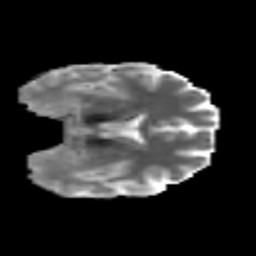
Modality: MD
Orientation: coronal
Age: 44
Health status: ill
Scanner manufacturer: philips
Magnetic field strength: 3 T
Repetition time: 9 s
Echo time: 0.127 s